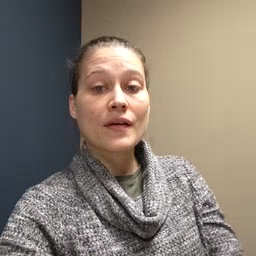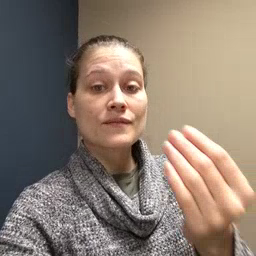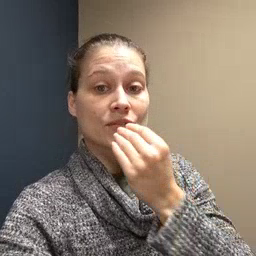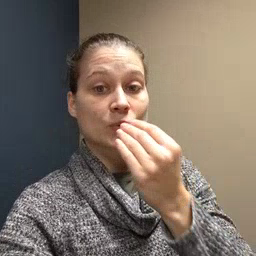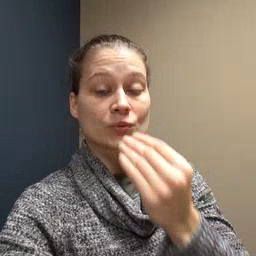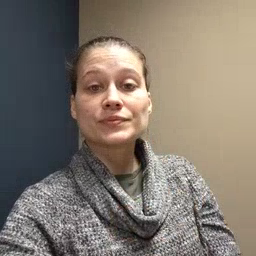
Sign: food